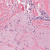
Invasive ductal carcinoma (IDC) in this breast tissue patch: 1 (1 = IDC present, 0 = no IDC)